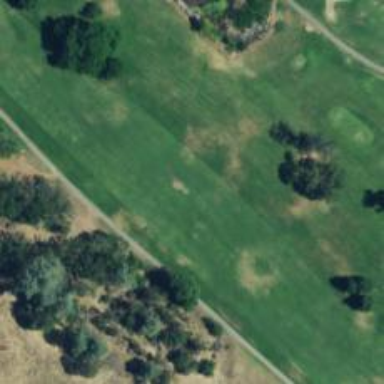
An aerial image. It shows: Golf hole.